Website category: university
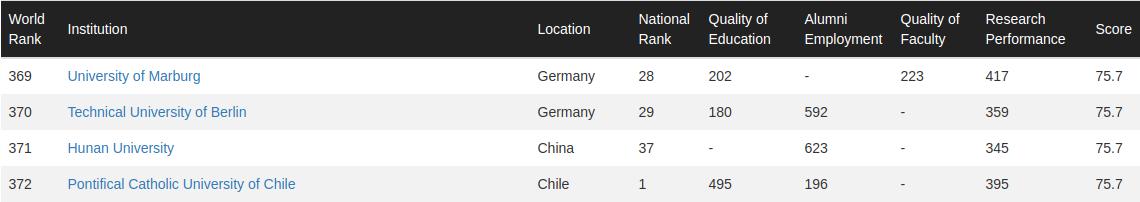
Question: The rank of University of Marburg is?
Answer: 369

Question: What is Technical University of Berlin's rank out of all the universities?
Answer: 370

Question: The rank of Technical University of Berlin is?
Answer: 370

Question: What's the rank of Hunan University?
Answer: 371

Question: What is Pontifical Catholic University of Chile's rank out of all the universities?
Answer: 372

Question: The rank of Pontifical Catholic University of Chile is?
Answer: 372

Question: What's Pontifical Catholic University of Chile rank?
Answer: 372

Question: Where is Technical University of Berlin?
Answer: Germany

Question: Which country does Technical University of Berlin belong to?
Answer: Germany

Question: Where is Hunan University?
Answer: China

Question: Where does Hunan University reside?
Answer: China

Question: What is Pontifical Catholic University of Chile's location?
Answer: Chile

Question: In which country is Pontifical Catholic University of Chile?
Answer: Chile

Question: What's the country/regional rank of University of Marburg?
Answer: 28

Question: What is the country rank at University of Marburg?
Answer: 28

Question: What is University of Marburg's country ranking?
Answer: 28

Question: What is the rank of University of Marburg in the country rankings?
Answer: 28

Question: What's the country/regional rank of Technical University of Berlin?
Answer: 29

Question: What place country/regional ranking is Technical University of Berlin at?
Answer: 29

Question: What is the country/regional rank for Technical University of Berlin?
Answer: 29

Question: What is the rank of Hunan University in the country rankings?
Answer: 37

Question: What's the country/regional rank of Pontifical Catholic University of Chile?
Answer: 1

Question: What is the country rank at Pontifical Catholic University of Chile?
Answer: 1

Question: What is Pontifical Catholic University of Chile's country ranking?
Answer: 1

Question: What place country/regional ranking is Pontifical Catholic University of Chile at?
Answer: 1

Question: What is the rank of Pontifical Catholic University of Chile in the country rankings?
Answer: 1

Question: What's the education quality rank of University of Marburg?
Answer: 202

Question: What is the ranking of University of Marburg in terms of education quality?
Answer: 202

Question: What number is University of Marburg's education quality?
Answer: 202

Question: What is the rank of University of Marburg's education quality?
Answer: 202

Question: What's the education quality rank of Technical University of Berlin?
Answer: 180

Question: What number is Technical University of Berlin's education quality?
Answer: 180

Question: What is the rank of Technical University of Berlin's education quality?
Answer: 180

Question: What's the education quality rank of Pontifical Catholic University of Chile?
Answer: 495

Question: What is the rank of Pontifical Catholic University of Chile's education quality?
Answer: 495

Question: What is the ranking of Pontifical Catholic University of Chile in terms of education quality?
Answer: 495

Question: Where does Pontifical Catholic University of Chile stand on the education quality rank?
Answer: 495

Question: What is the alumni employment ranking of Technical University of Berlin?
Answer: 592

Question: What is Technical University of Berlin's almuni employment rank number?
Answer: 592

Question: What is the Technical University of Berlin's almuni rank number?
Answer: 592

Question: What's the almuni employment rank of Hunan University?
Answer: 623

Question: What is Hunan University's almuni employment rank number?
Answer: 623

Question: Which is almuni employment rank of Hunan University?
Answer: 623

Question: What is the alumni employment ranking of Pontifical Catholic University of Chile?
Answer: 196

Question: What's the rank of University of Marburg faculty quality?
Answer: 223

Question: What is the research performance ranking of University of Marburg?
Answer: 417

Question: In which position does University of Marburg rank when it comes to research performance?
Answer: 417

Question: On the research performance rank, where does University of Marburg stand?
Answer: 417

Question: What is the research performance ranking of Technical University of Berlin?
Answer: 359

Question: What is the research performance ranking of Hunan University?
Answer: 345

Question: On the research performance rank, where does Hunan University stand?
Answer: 345

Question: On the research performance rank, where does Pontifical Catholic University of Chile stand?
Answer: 395

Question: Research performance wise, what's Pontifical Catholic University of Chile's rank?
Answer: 395

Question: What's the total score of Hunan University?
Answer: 75.7

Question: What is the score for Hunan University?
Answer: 75.7

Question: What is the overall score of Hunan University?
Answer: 75.7

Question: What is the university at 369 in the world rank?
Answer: University of Marburg

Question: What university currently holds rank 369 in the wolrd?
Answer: University of Marburg

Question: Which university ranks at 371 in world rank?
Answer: Hunan University

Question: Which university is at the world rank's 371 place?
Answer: Hunan University

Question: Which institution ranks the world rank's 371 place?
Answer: Hunan University

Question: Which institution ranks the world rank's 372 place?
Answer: Pontifical Catholic University of Chile

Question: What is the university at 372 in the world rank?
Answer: Pontifical Catholic University of Chile

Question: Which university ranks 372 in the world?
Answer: Pontifical Catholic University of Chile